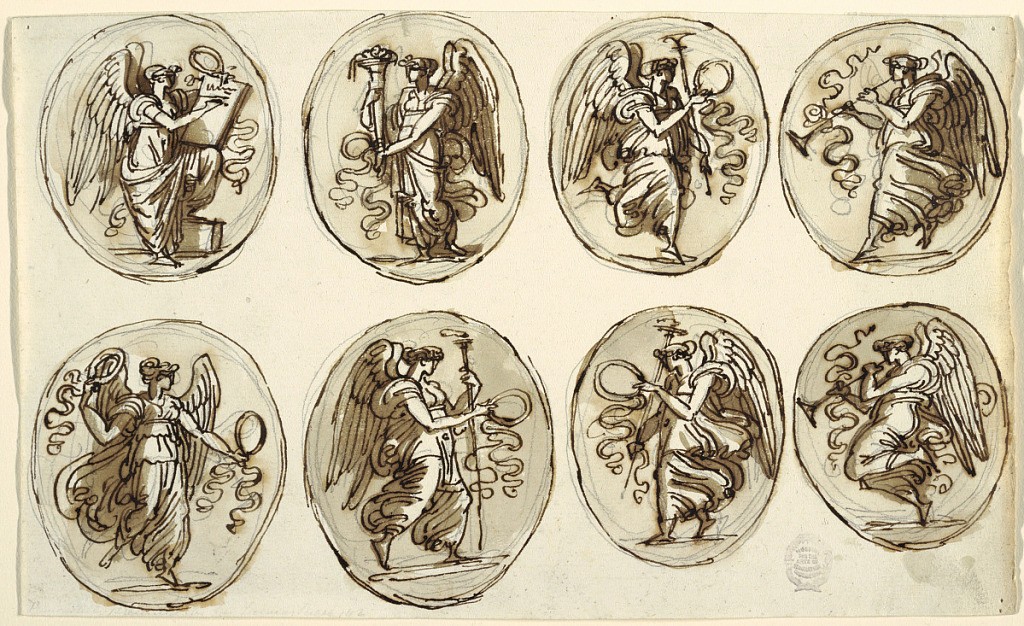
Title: Ceiling Design, History, Abundance in Six Ovals, Sala di Ercole ed Ebe, Palazzo Gessi, Faenza
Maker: Felice Giani, Italian, 1758–1823
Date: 1813
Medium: Pen and brown ink, brush and brown wash over black chalk on white laid paper
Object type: Drawing
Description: Eight ovals, two rows: 1) winged female figure, in pose of History, writing upon a tablet 2) Abundance supporting cornucopia with both hands 3) Fame running with trumpet and wreath 7) Fame walking with torch in her
right hand, wreath in left  8) Fame dancing toward left, playing trumpet